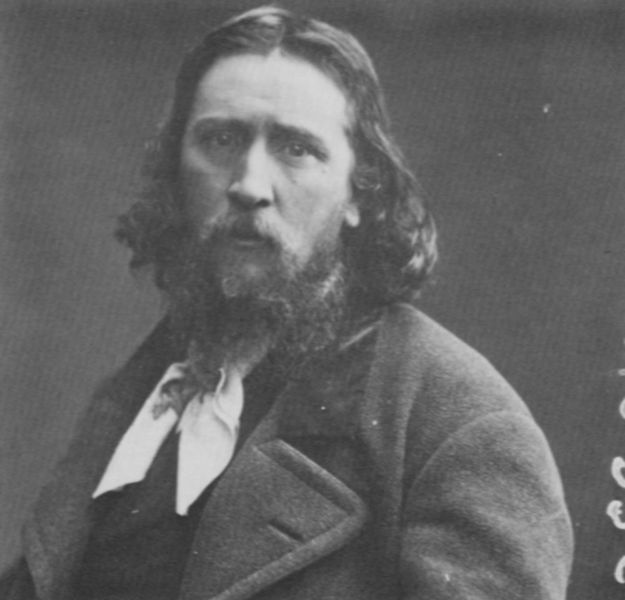
Titel: Léon Cladel (1835-1892), Schriftsteller
Künstler: Atelier Nadar
Institution: unbekannt
Schlagwörter: mann, schatten, weiß, frankreich, frisur, grau, haar, hintergrund, licht, mund, nase, schwarz, stirn, blick, tuch, schleife, alt, anzug, bart, jacke, jung, schnurrbart, augen, gesicht, kragen, lang, trauer, vollbart, bildnis, portrait, porträt, haare, lange haare, mantel, musiker, augenbrauen, lippen, locke, locken, mittelscheitel, scheitel, schultern, traurig, wangen, russland, wolle, knopfloch, glanz, halstuch, pupillen, revers, weste, foto, fotografie, photographie, schwarz weiß, komponist, seite, backenbart, stirnfalte, photo, halbportrait, schlips, blickrichtung, hellgrau, halbporträt, russe, unterlippe, filz, nasenflügel, verschattet, atelieraufnahme, wollmantel, langhaarig, schwermütig, nadar, fruszr, loden